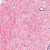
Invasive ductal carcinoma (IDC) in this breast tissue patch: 0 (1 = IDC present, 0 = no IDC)